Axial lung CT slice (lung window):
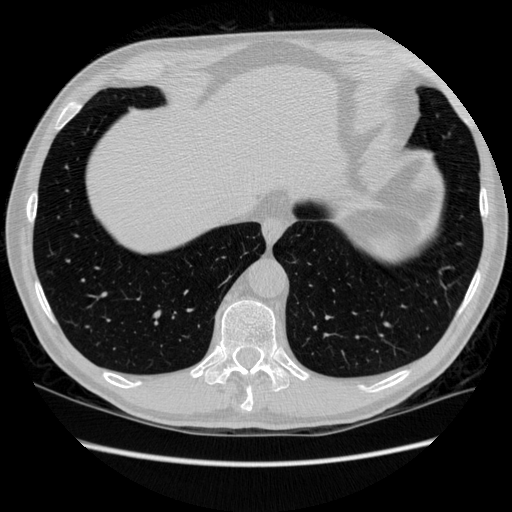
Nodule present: no